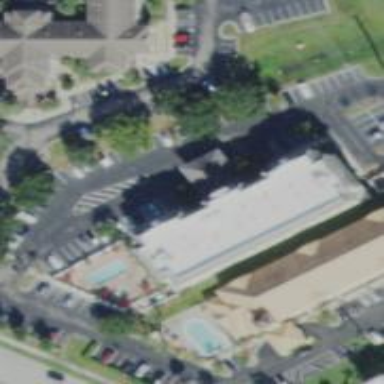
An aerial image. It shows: Hotel building.